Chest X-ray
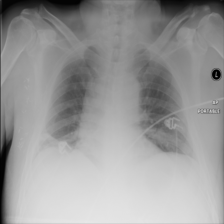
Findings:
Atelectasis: positive
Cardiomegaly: negative
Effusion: negative
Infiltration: negative
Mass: negative
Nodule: negative
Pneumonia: negative
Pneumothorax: negative
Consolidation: negative
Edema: negative
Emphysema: negative
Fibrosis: negative
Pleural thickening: negative
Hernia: negative